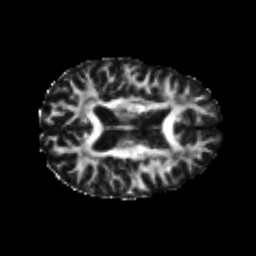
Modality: FA
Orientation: axial
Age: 25
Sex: female
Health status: healthy
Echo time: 0.074 s